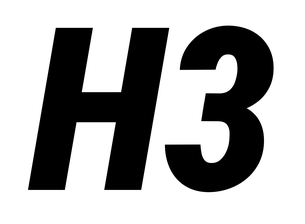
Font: Roboto-Italic_Condensed_Black_Italic